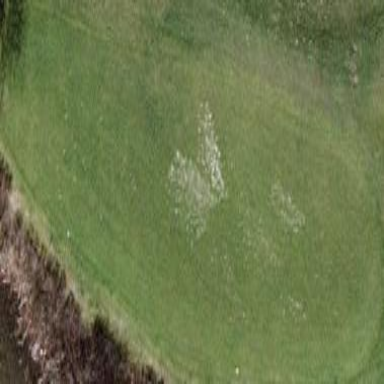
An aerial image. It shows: Golf tee.